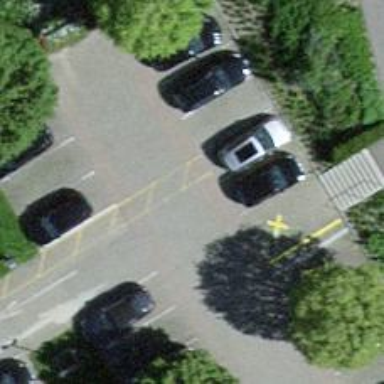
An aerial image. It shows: Parking aisle with grass paver surface.